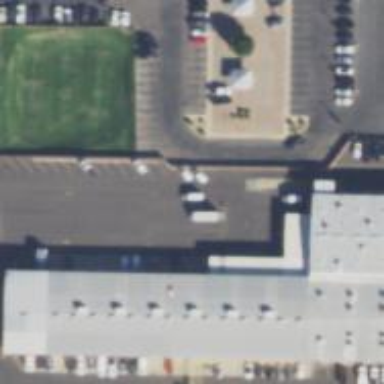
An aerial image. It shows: Building.